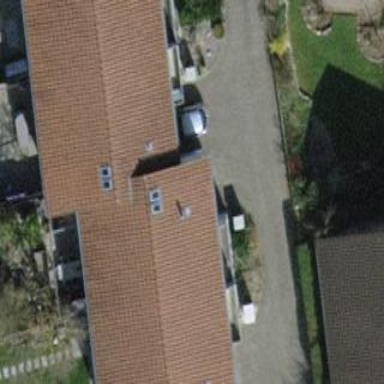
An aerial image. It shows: Terrace building.